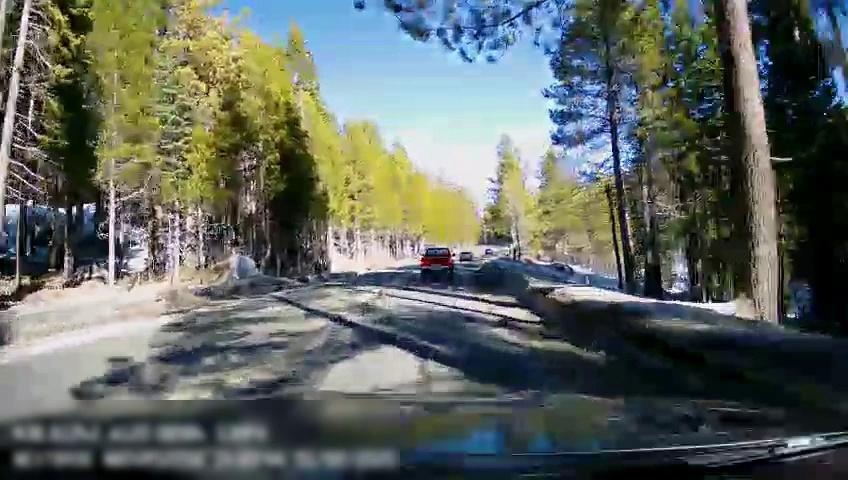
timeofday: Day
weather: Sunny
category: Drivable Space
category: Vehicles | Car
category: Vehicles | Truck